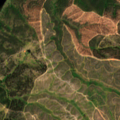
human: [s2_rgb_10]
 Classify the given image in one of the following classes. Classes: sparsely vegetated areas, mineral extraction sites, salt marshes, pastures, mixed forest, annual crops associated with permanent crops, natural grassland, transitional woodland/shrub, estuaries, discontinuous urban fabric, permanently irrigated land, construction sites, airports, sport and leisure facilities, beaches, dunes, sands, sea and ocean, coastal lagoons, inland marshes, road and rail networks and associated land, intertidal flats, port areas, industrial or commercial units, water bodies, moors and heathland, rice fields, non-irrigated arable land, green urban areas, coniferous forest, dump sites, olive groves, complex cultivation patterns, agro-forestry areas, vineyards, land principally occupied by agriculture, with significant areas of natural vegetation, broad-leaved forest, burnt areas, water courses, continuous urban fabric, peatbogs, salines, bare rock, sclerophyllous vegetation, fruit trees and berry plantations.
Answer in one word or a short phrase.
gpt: broad-leaved forest, sclerophyllous vegetation, transitional woodland/shrub, water courses